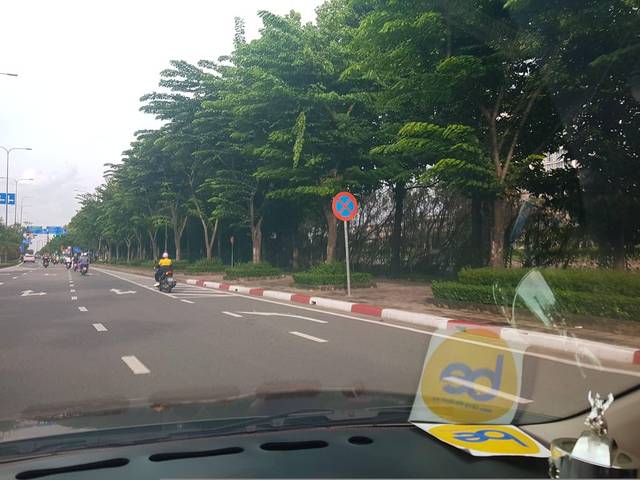
Region: Vietnam
Coordinates: 10.775, 106.726